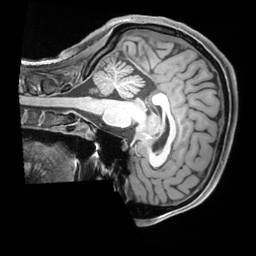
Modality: T1w
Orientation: sagittal
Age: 22
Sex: female
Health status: ill
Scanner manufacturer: siemens
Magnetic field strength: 3 T
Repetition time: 2.2 s
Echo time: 0.00218 s